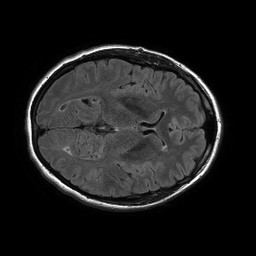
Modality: FLAIR
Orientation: axial
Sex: female
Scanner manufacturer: philips
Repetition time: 11 s
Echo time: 0.125 s